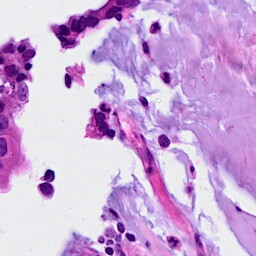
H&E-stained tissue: Breast